【题型】选择题　【知识点】立体几何　【难度】easy
如图所示的屋脊状楔体$PQ-ABCD$，下底面$ABCD$是矩形，假设屋脊没有歪斜，即$PQ$的中点$R$在底面$ABCD$上的投影为矩形$ABCD$的中心点$O$．$PQ\parallel AB$，$AB=4$，$AD=3$，$PQ=2$，$OR=1$（长度单位：丈），则楔体$PQ-ABCD$的体积为 (\quad)（体积单位：立方丈）

\noindent A．$6\sqrt{2}$ \quad\quad B．$3\sqrt{2}$ \quad\quad C．$8$ \quad\quad D．$5$
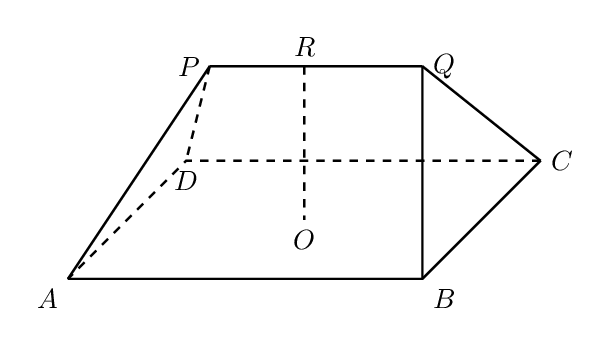
【解答】
\noindent \textbf{【难度】}$\star\star\star$

\noindent \textbf{【答案】}D

\noindent \textbf{【解析】}解：将楔体$PQ-ABCD$分成一个三棱柱、两个四棱锥，则$V_{\text{三棱柱}}=\dfrac{1}{2}\times3\times1\times2=3$ 立方丈，

\noindent $2V_{\text{四棱锥}}=2\times\dfrac{1}{3}\times1\times3\times1=2$ 立方丈，故$V_{\text{楔体}PQ-ABCD}=V_{\text{三棱柱}}+2V_{\text{四棱锥}}=3+2=5$ 立方丈．

\noindent 故选：$D$．

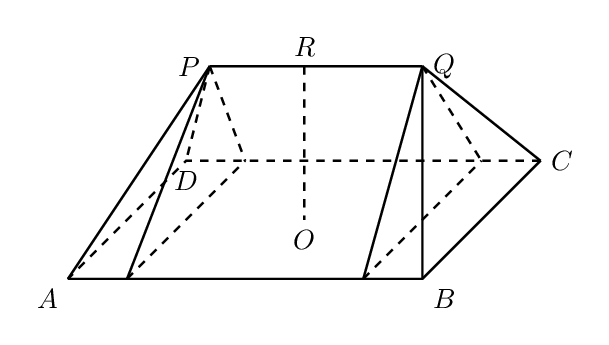